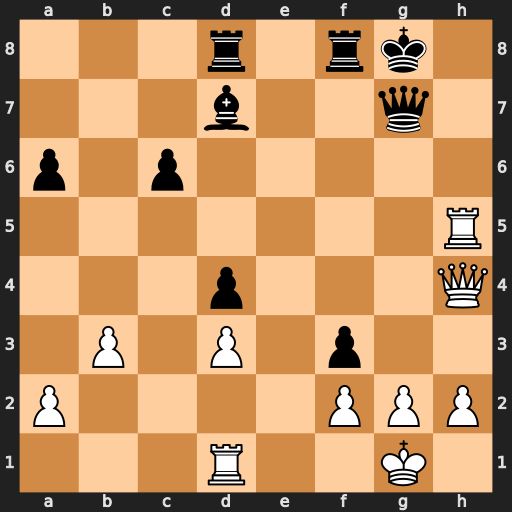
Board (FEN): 3r1rk1/3b2q1/p1p5/7R/3p3Q/1P1P1p2/P4PPP/3R2K1
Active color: w
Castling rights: -
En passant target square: -
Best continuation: Rg5 Qxg5 Qxg5+